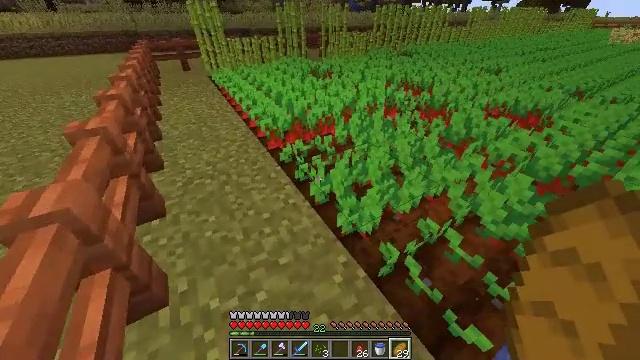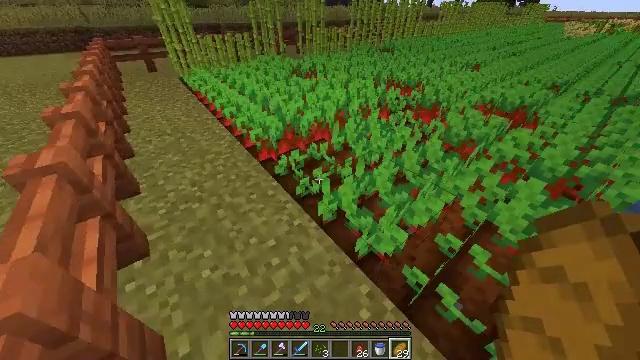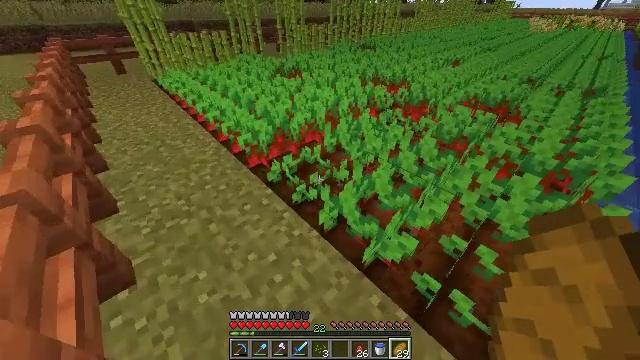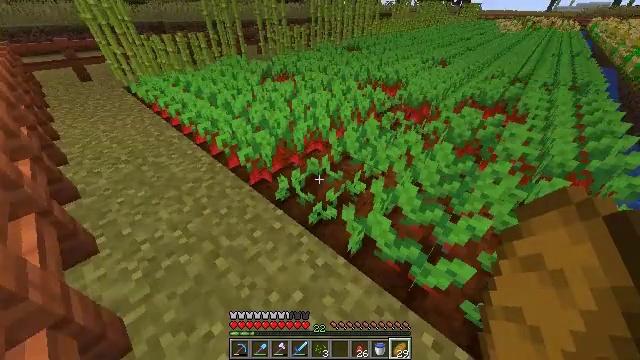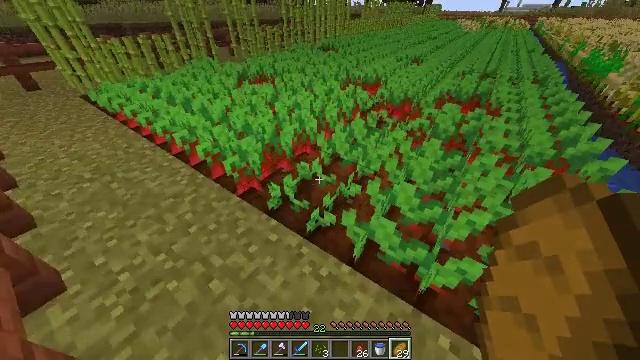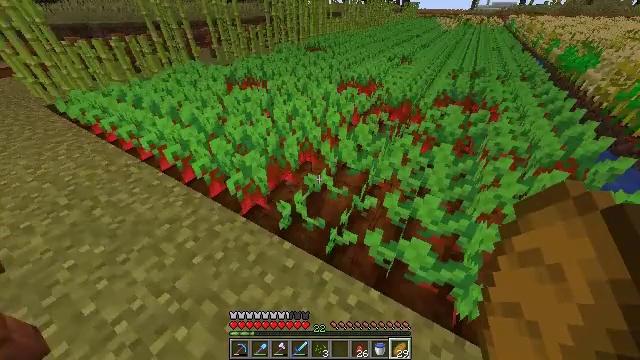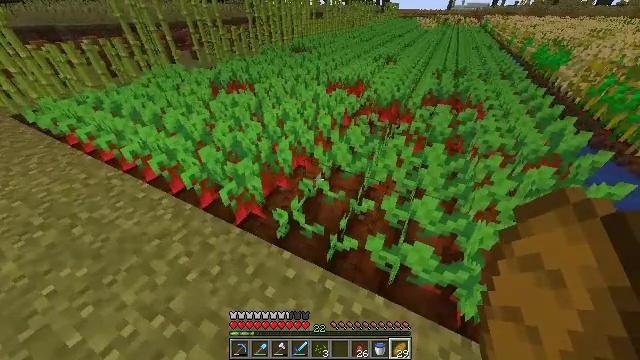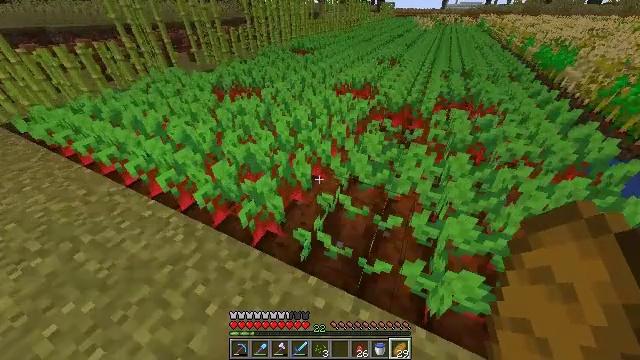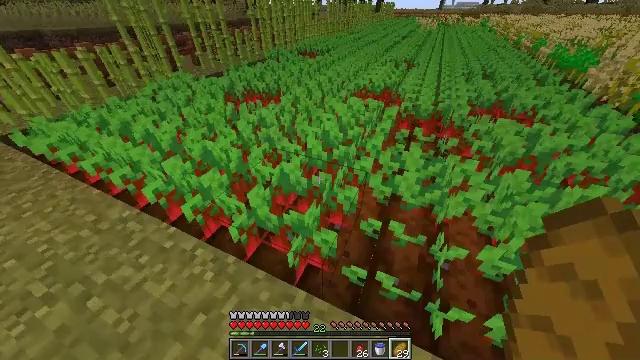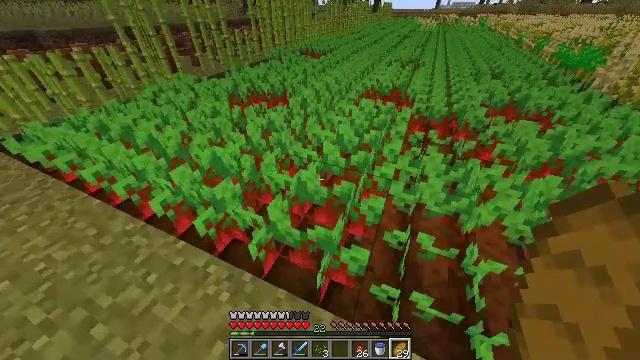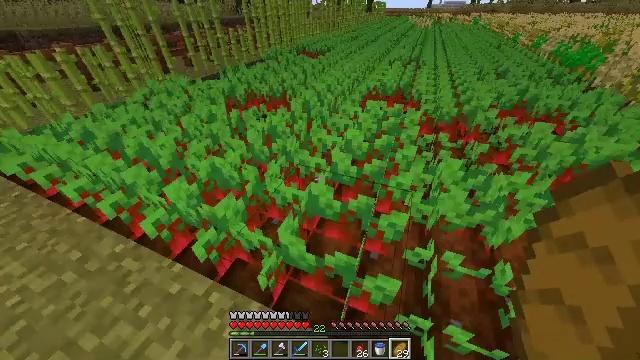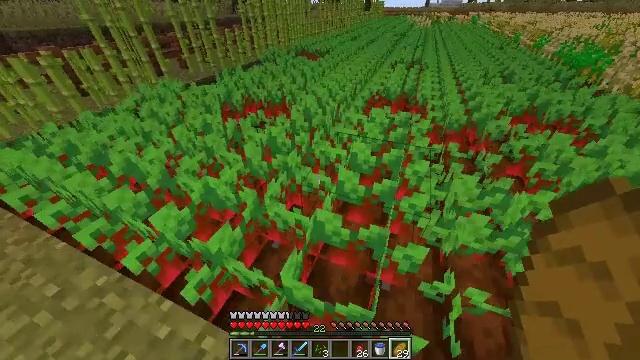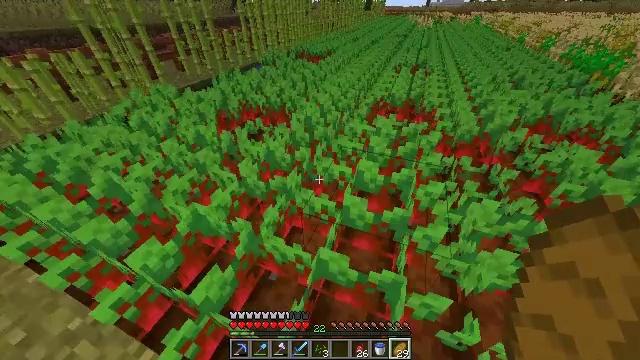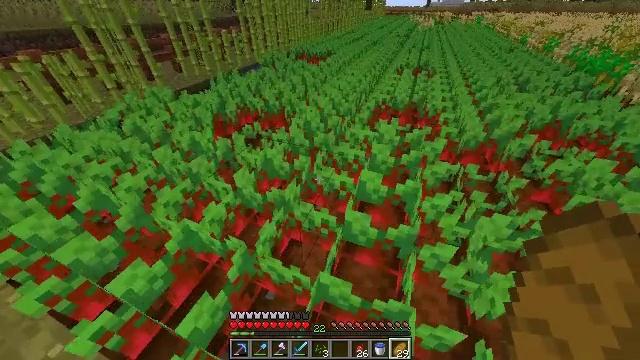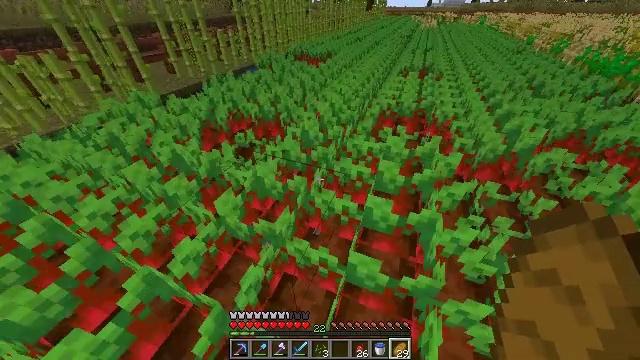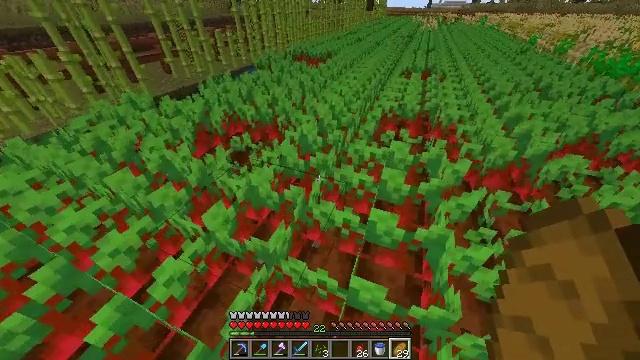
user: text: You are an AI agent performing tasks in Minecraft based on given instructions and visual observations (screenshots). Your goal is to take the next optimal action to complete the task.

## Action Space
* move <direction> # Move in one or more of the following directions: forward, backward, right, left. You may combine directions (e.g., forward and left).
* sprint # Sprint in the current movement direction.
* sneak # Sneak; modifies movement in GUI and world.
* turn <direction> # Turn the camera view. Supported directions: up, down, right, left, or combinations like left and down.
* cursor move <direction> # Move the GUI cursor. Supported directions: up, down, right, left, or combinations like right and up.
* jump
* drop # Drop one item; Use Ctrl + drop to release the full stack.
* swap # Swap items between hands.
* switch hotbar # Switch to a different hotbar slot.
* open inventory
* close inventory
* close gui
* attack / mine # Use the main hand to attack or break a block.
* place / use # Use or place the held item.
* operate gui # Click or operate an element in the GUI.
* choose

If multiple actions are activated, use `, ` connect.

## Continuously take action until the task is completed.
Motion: motion action
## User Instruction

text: Gather beetroots by breaking the plants.
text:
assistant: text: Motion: move forward and move left, sprint, turn right
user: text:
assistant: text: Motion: move forward and move left, sprint, turn right
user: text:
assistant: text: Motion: move forward and move left, sprint, turn right
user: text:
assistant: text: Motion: move forward and move left, sprint, turn right
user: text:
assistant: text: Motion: move forward and move left, sprint, turn right
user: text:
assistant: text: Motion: move forward and move left, sprint, turn right
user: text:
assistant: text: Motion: move forward and move left, sprint, turn right
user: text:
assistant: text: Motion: move forward and move left, sprint
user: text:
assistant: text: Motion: move forward and move left, sprint
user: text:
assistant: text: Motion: move forward, sprint, turn right
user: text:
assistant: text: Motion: move forward, sprint
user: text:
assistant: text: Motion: move forward, sprint
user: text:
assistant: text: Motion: move forward, sprint
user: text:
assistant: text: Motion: move forward, sprint
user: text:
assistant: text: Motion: move forward, sprint
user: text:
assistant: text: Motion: move forward, sprint
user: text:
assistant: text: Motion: move forward, sprint
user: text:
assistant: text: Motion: move forward, sprint
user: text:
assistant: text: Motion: move forward, sprint
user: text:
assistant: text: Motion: move forward, sprint
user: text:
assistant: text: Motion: move forward, sprint
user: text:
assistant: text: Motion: move forward, sprint
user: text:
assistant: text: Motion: move forward, sprint
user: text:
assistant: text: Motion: move forward, sprint
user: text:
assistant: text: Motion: move forward, sprint
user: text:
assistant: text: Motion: move forward, sprint
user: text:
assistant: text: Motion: move forward, sprint
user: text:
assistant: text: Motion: move forward, sprint
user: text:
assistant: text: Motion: move forward, sprint
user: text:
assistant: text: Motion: move forward, sprint